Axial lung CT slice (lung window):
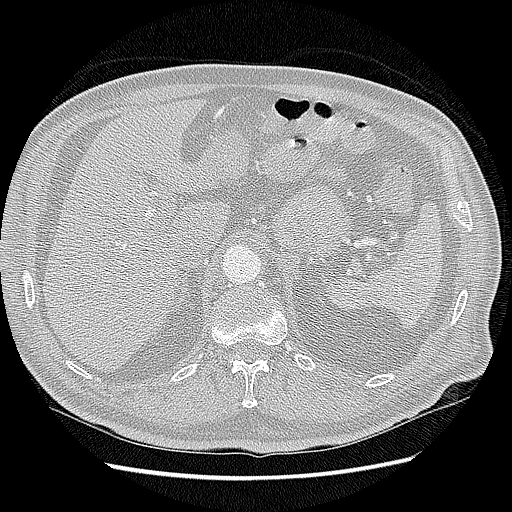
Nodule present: no